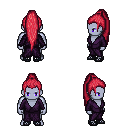
a pixel art fantasy rpg character, male body template, dark elf, purple skin, purple robe, metal pants, ruby red extra-long topknot hairstyle, ghillies, four views (front, back, left, right), 2x2 character sprite sheet, small pixel art, hard edges, no anti-aliasing